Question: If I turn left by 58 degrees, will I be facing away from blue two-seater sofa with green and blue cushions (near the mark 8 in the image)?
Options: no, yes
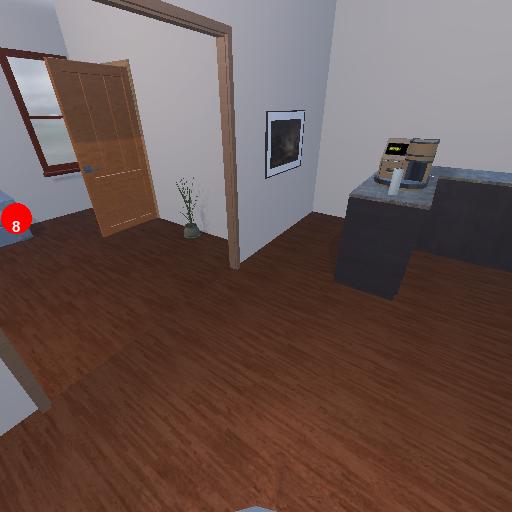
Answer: no